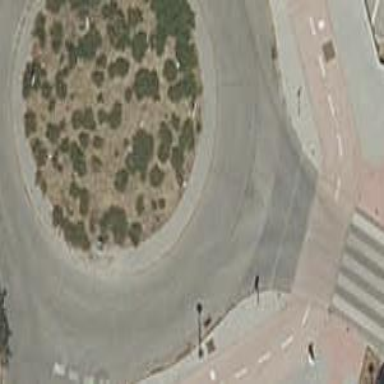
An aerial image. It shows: Residential road with asphalt surface leading up to roundabout.